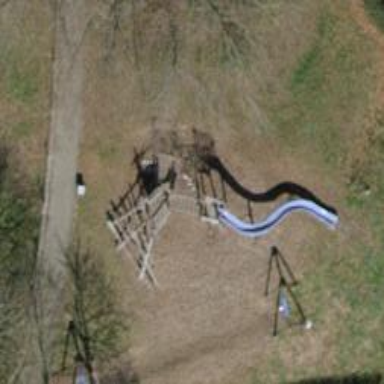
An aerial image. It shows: Playground area for leisure activities on the land.